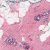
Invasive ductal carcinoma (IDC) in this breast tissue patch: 0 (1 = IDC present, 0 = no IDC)